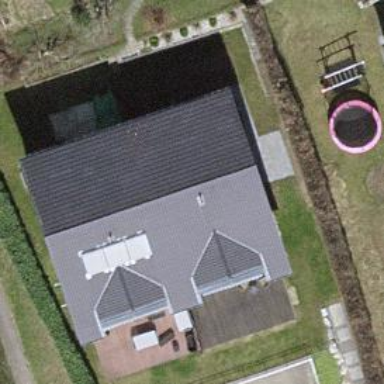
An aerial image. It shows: Building with ridged roof.